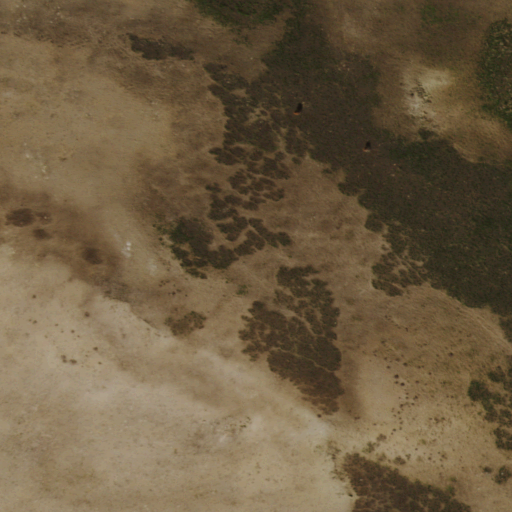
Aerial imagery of mountain in Nevada named Cold Springs Mountain containing grassland and shrub